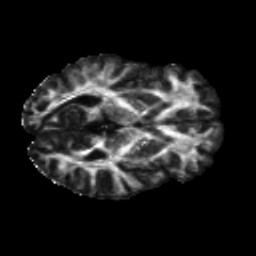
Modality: FA
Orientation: axial
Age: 22
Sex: male
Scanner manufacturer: siemens
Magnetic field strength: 3 T
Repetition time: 8.8 s
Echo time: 0.085 s